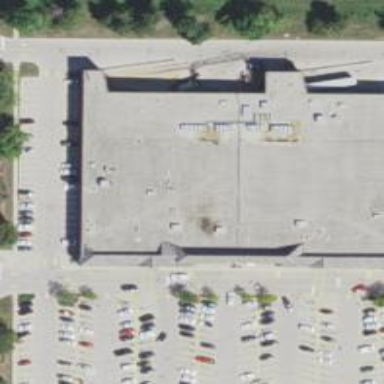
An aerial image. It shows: Retail building housing supermarket.